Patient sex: M
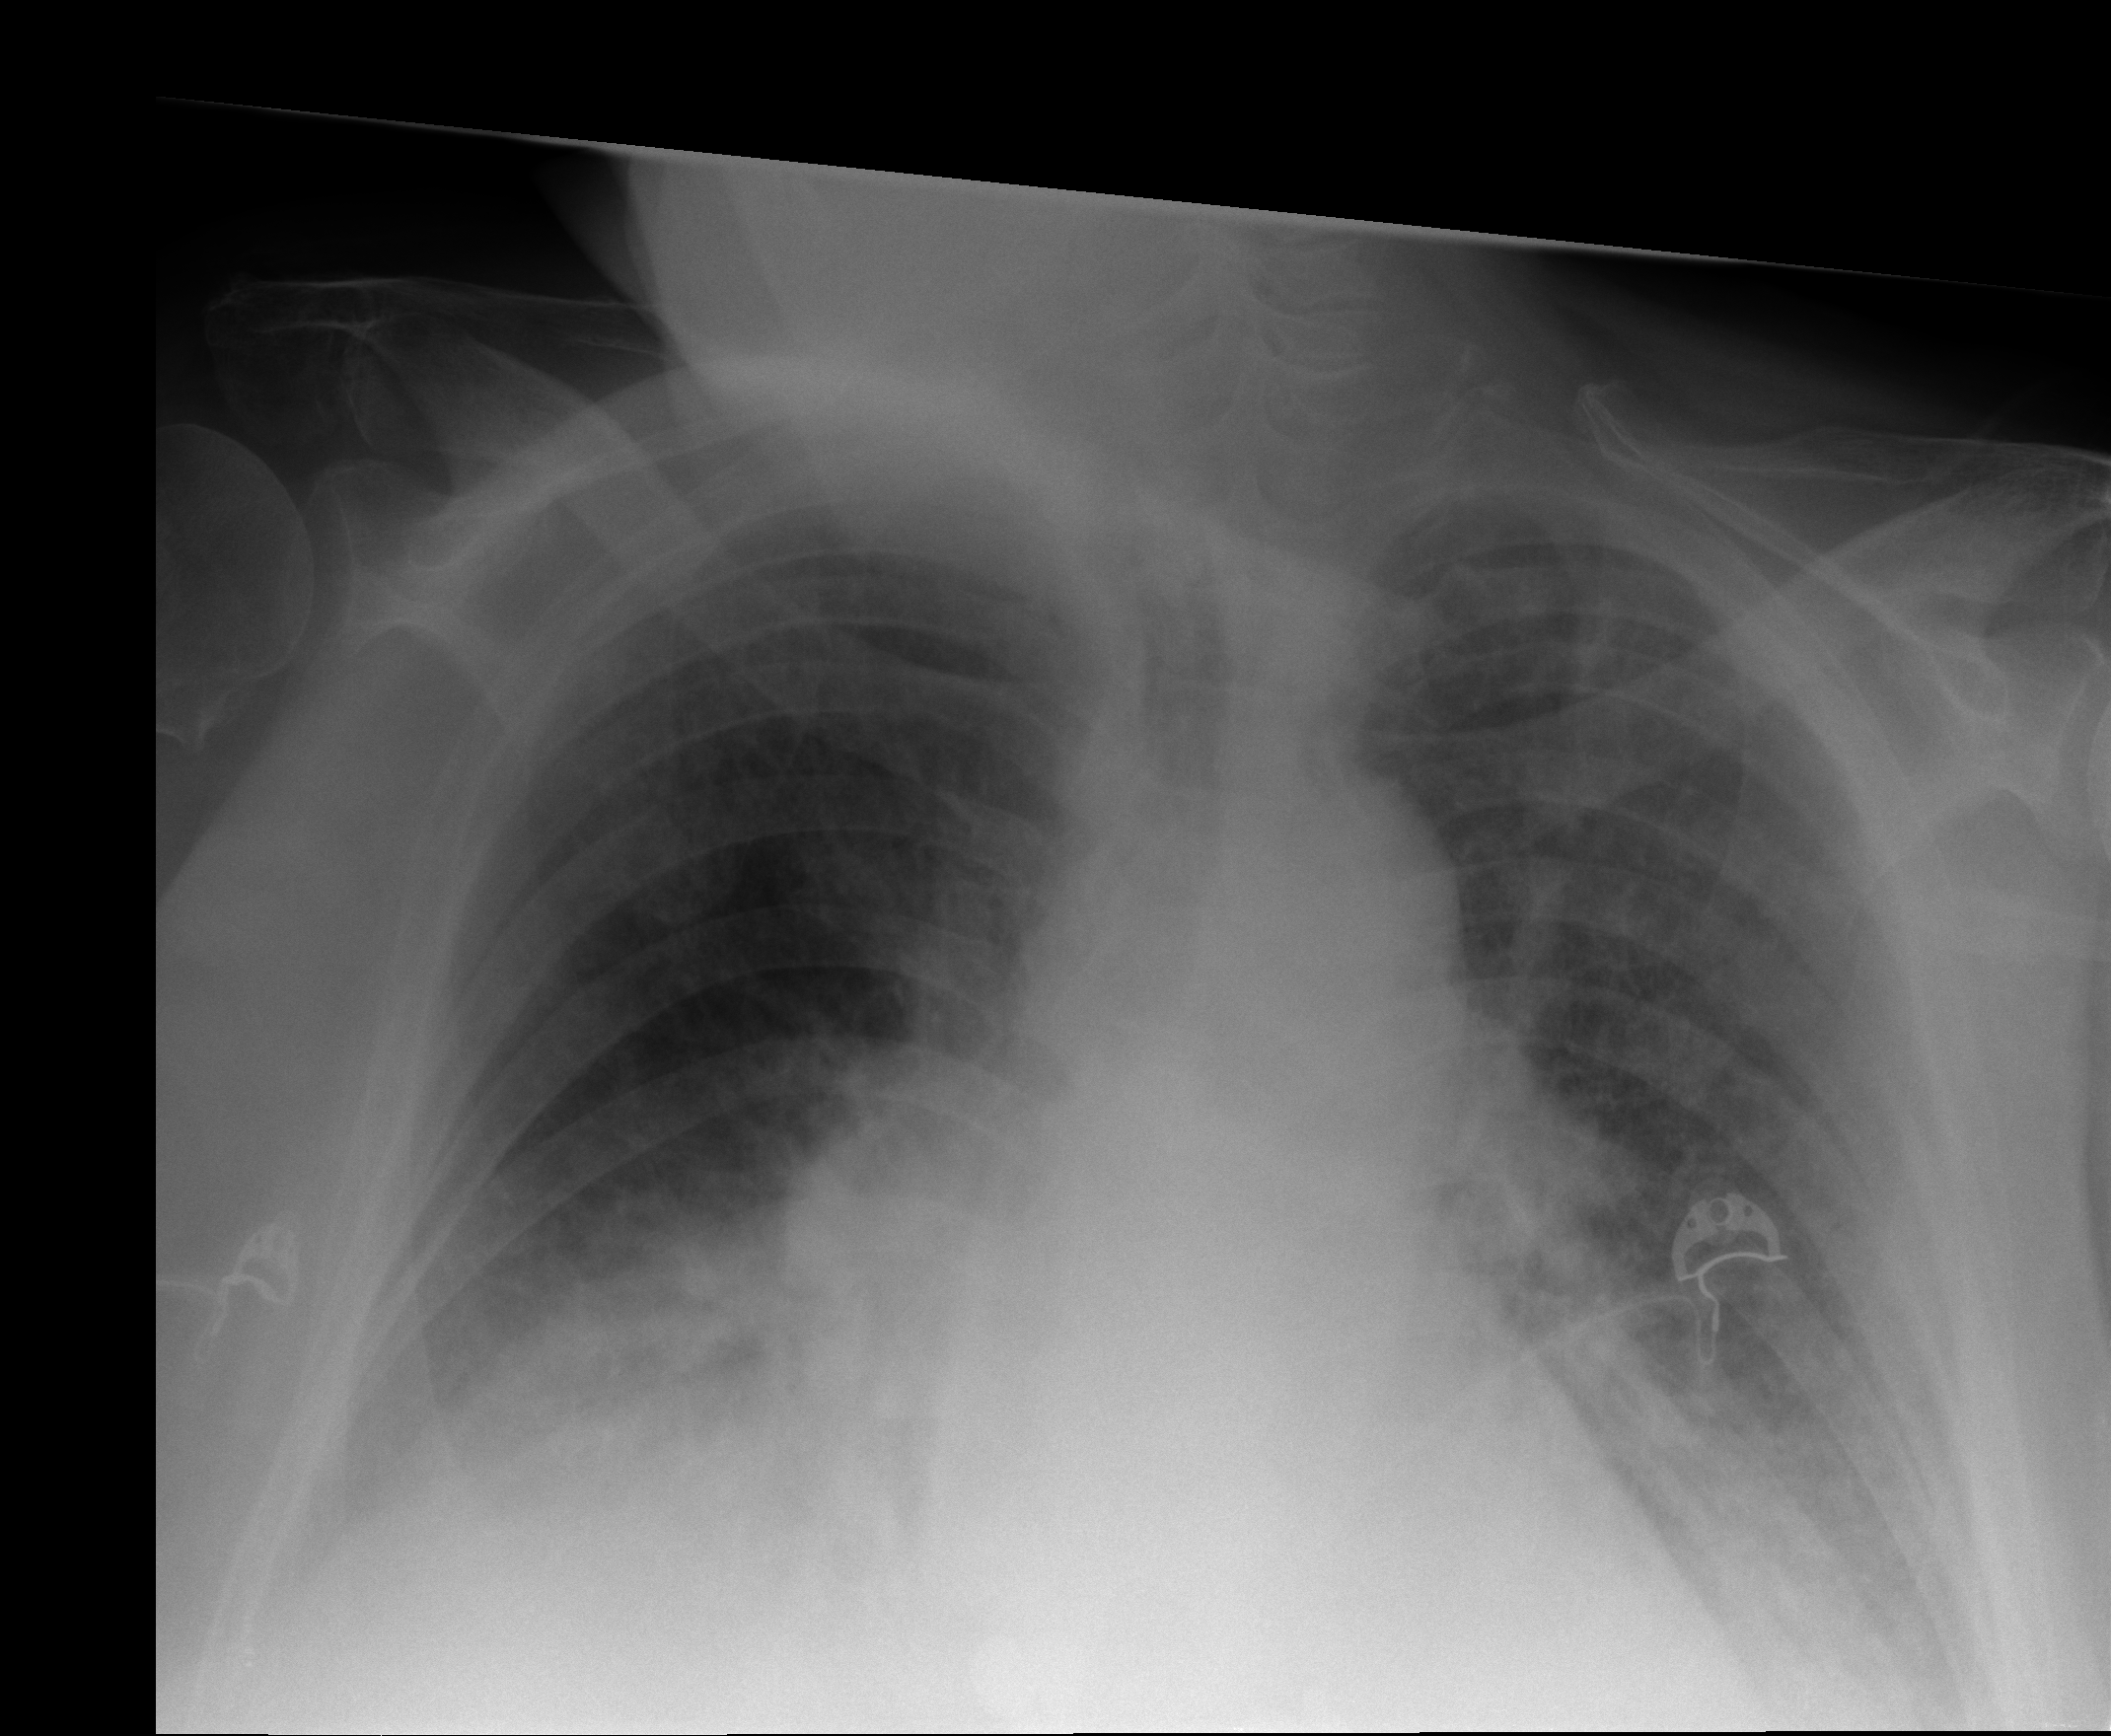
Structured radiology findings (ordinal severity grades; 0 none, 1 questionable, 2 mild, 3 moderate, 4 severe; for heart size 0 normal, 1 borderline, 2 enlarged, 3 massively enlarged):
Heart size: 2
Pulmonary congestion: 2
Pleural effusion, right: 2
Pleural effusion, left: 2
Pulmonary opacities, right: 3
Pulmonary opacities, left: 2
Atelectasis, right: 2
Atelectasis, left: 2